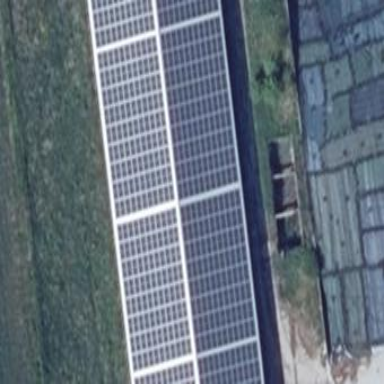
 generating electricity through photovoltaic methods."